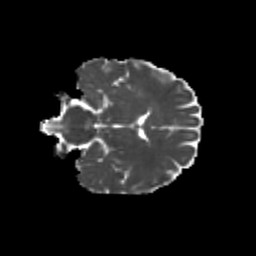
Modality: MD
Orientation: coronal
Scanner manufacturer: siemens
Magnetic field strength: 3 T
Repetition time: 9.2 s
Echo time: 0.084 s